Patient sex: F
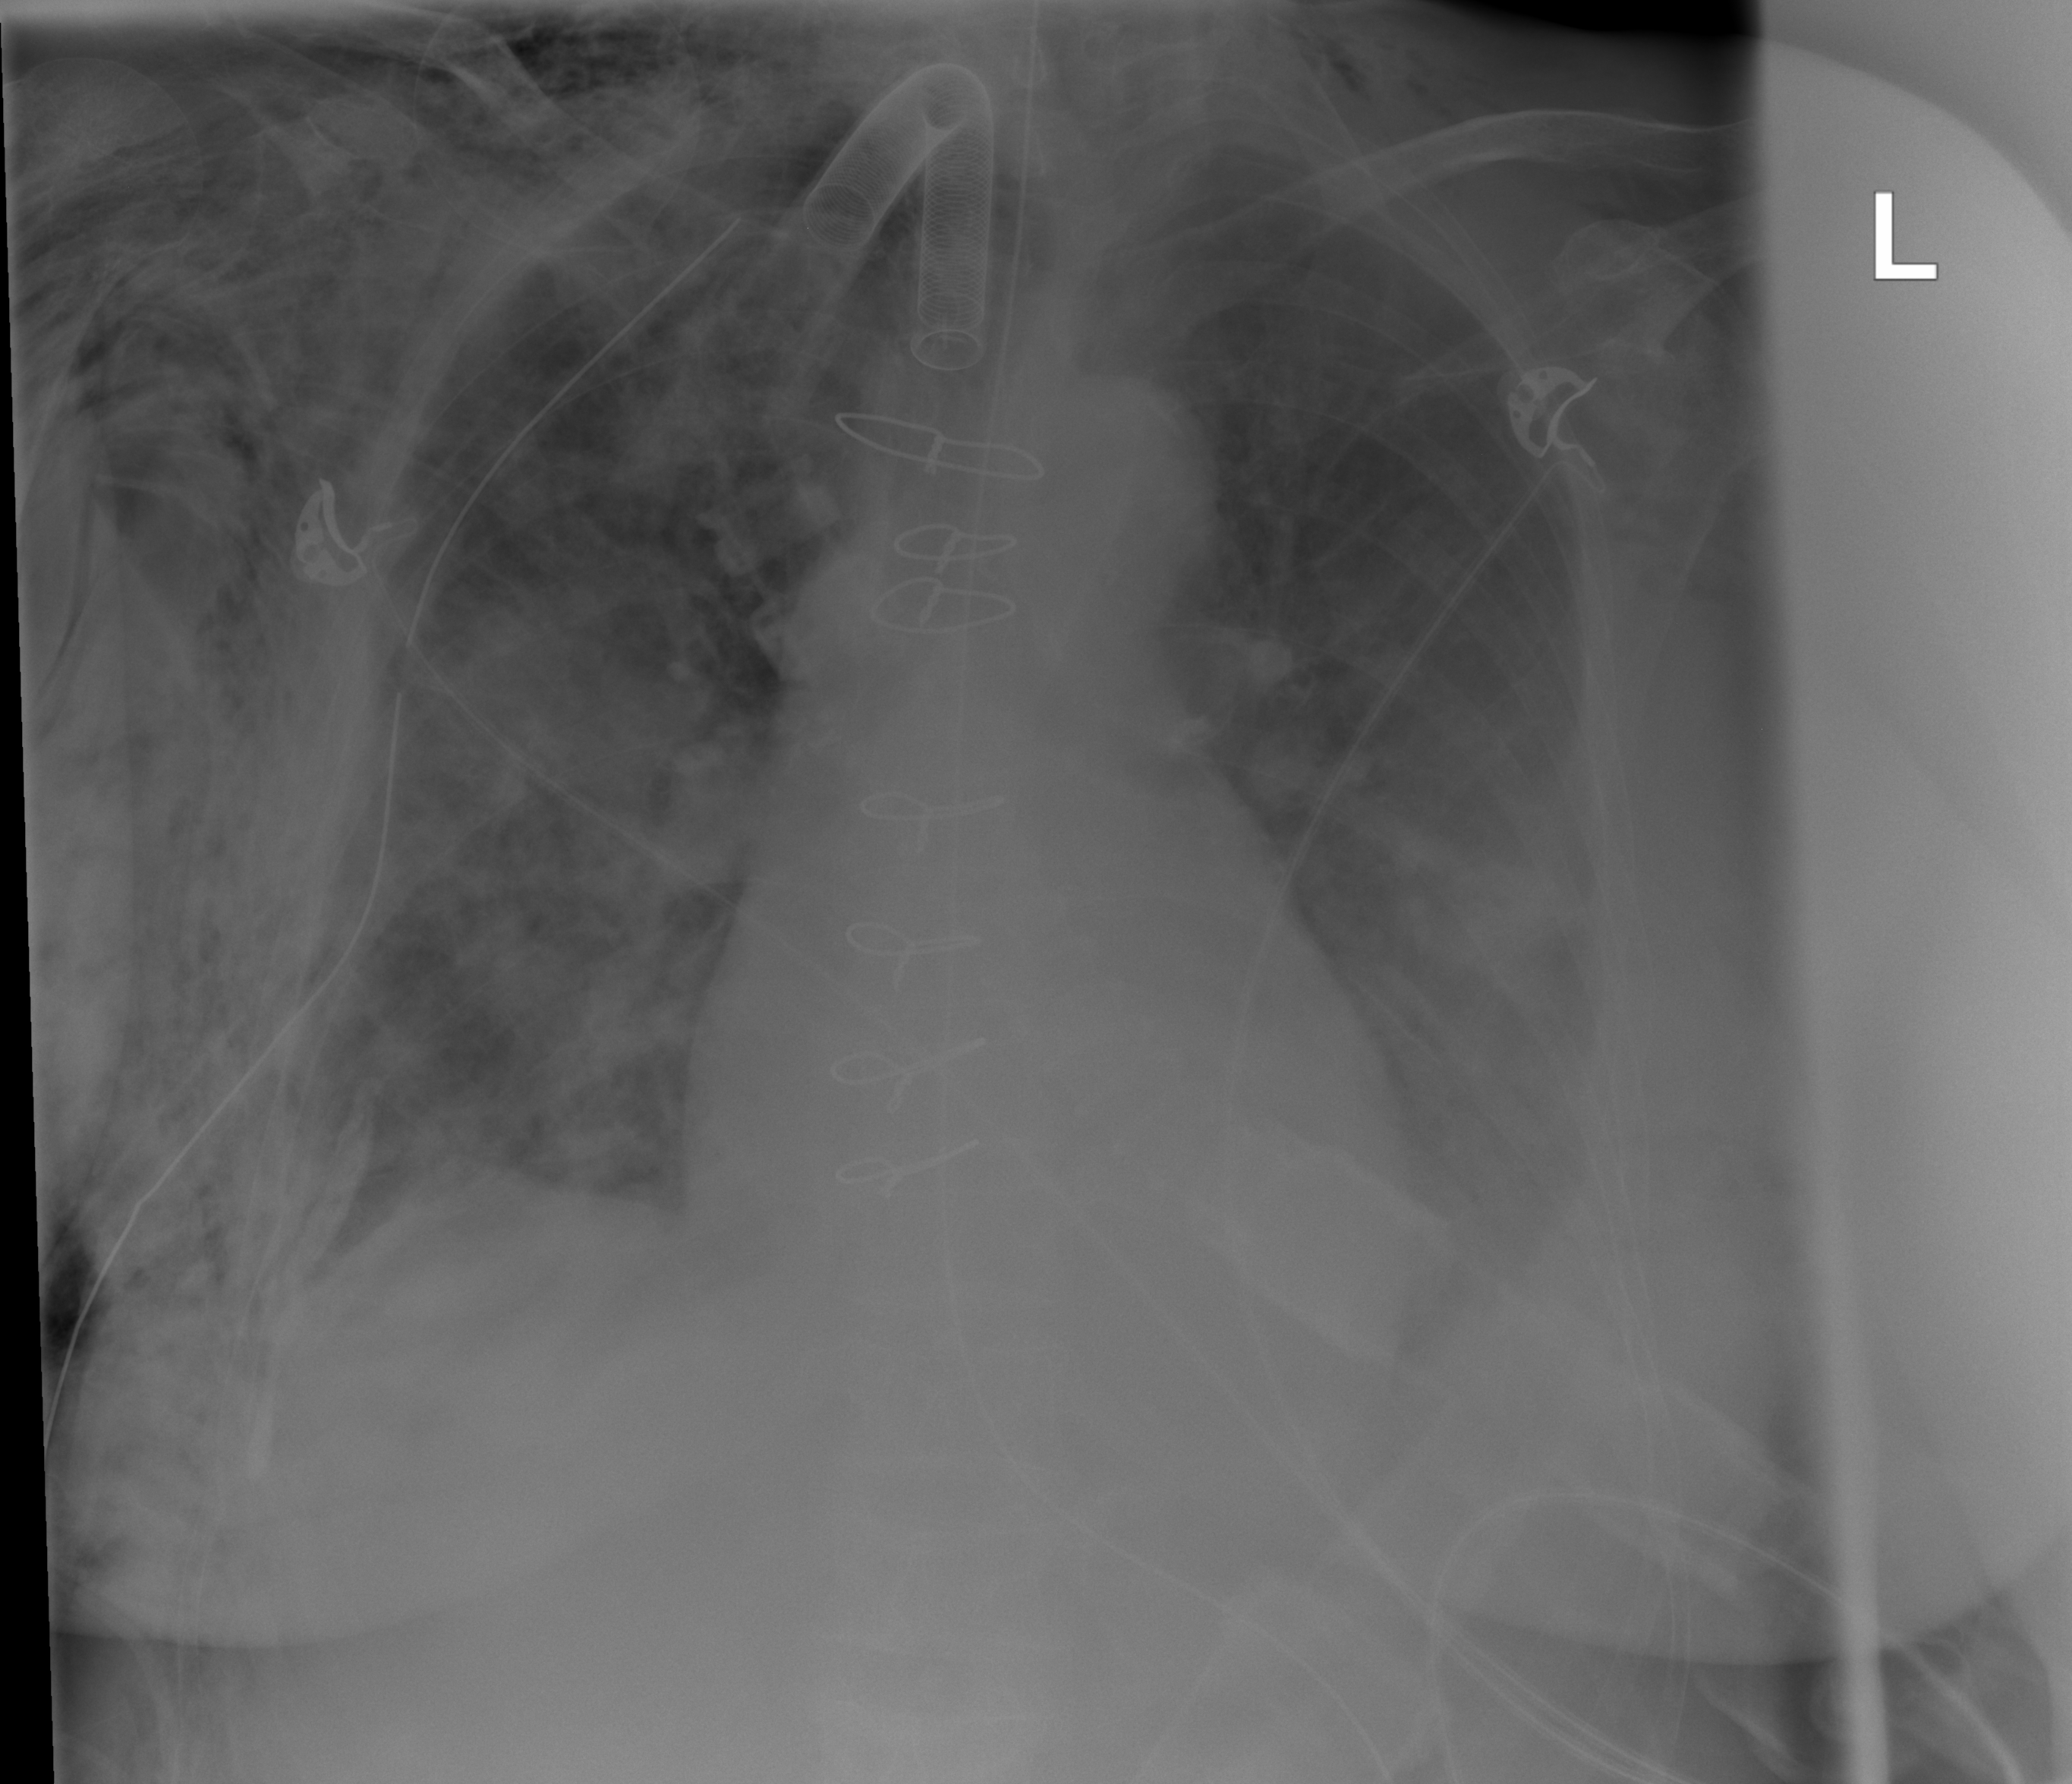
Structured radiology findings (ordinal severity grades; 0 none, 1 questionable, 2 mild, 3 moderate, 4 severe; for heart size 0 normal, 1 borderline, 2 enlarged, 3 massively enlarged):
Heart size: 0
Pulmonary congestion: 0
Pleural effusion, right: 0
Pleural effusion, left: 2
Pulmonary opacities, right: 2
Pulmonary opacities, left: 3
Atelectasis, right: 0
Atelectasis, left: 0